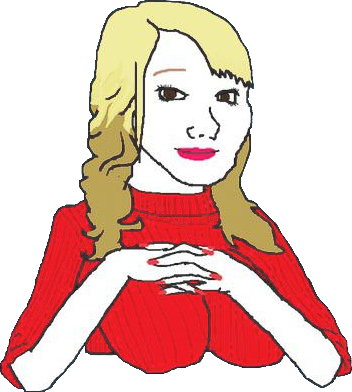
Label: 5_Abusive_Wife